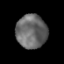
Tissue: prostate
Cell type: T cells
Senescence score: 0.273
Nuclear area (px): 1012
Mean DAPI intensity: 105.218